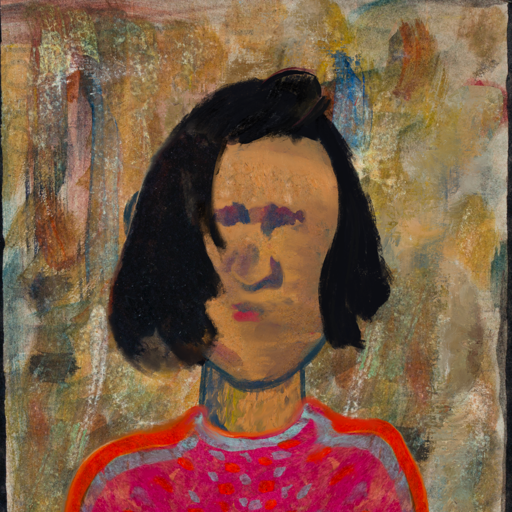
Background: Pipe, Head And Neck Front: In_The_Sun, Face Front: In_The_Sun, Bust: Sisters, Hair Front: Mosgoul, Head Accessory: Blank, Second Necklace: Blank, Necklace: Blank, Baby: Blank